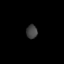
Tissue: lung
Cell type: Fibroblasts
Senescence score: 0.5974
Nuclear area (px): 148
Mean DAPI intensity: 65.777